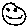
Label: smiley face